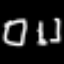
Label: square